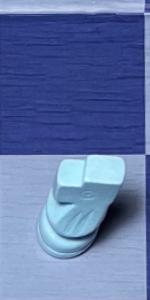
Label: Knight_White